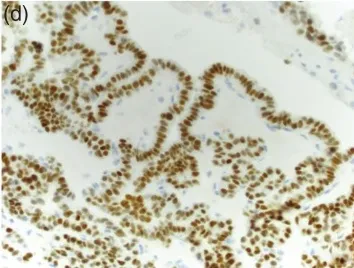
(Panels a-. Diffuse nuclear reactivity for thyroid transcription factor-1 (400x original magnification).
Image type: pathology (immunostaining)